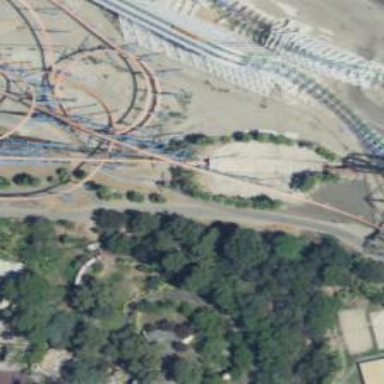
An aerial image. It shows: Thrilling roller coaster attraction.